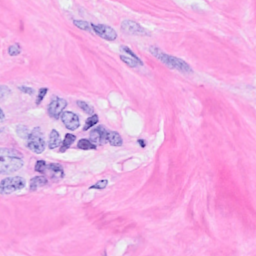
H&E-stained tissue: Breast